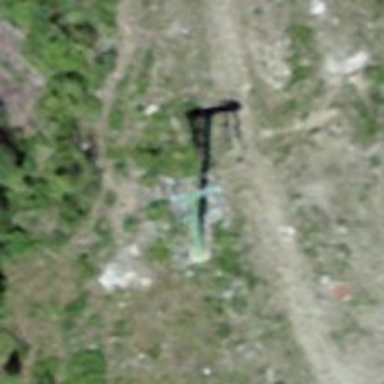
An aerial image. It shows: Pylon for aerialway.